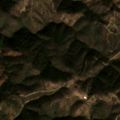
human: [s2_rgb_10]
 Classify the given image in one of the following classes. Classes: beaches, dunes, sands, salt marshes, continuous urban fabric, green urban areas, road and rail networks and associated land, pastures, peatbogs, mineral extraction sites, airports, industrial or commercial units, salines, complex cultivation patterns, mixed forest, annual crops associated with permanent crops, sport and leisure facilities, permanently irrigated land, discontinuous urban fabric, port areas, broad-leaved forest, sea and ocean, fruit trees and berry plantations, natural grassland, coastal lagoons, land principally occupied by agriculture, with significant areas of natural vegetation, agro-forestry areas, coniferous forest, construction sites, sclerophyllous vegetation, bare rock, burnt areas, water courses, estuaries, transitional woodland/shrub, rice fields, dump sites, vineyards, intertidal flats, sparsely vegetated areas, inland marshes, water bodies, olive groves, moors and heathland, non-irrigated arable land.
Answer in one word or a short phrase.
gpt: land principally occupied by agriculture, with significant areas of natural vegetation, broad-leaved forest, sclerophyllous vegetation, transitional woodland/shrub